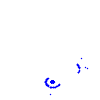
Particle: electron